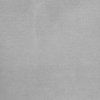
Label: dusty